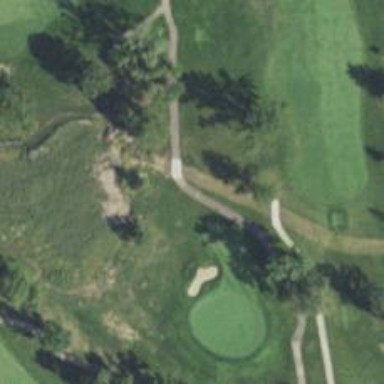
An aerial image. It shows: Footway that resembles golf path.